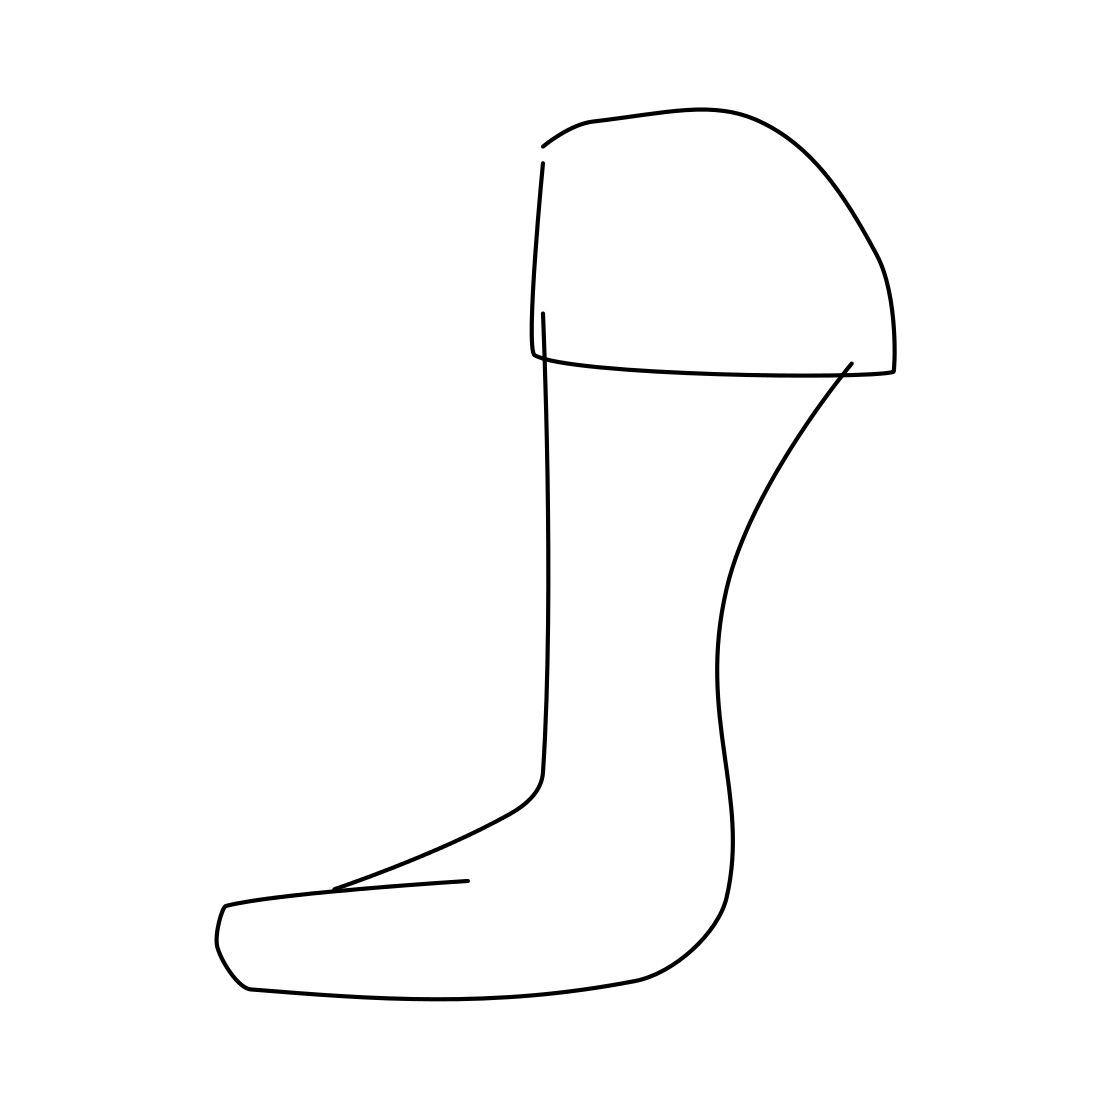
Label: socks